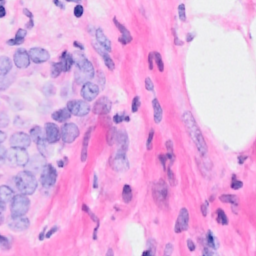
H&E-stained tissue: Breast